Question: I have implemented a basic line drawing animation for a progress bar.The line has a round cap edge.When I animated the line drawing the beginning of line is having a rounded cap but in the end its a square. below is the code I am using am i missing anything??
CAShape Layer Code :
'''
CAShapeLayer *lineLayer = [[CAShapeLayer alloc] init];
[lineLayer setFrame: CGRectMake(0,
0,
wifisyncView.popUpView.frame.size.width,
wifisyncView.popUpView.frame.size.height)];
[lineLayer setPath: [linePath CGPath]];
lineLayer.lineWidth = 9.0f;
lineLayer.strokeEnd = 9.0f;
lineLayer.fillColor = [[UIColor orangeColor] CGColor];
lineLayer.lineCap = kCALineCapRound;
[lineLayer setStrokeColor:[[UIColor orangeColor] CGColor]];
[lineLayer setMasksToBounds:YES];
lineLayer.cornerRadius = 30.0f;
'''
CABASIC Animation code :
'''
CABasicAnimation *drawAnimation = [CABasicAnimation animationWithKeyPath:@"strokeEnd"];
drawAnimation.duration = 5.0; // "animate over 5 seconds "
drawAnimation.repeatCount = 1.0; // Animate only once..
drawAnimation.removedOnCompletion = NO;// Remain stroked after the animation..
drawAnimation.fillMode = kCAFillModeForwards;
// Animate from no part of the stroke being drawn to the entire stroke being drawn
drawAnimation.fromValue = [NSNumber numberWithFloat:0.0f];
drawAnimation.toValue = [NSNumber numberWithFloat:1.0f];
// Experiment with timing to get the appearence to look the way you want
drawAnimation.timingFunction = [CAMediaTimingFunction functionWithName:kCAMediaTimingFunctionEaseOut];
drawAnimation.delegate = self;
// Add the animation to the circle
[lineLayer addAnimation:drawAnimation forKey:@"drawLineAnimation"];
'''
Image Attached :
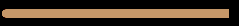
Answer: I dont find any mistakes in your code. I created a new project and pasted your code to viewDidLoad and is working fine. Code for your reference.
'''
UIBezierPath *linePath = [UIBezierPath bezierPath];
[linePath moveToPoint:CGPointMake(100, 100)];
[linePath addLineToPoint:CGPointMake(500, 100)];
CAShapeLayer *lineLayer = [[CAShapeLayer alloc] init];
[lineLayer setFrame:self.view.bounds];
[lineLayer setPath: [linePath CGPath]];
lineLayer.lineWidth = 9.0f;
lineLayer.strokeEnd = 9.0f;
lineLayer.fillColor = [[UIColor orangeColor] CGColor];
lineLayer.lineCap = kCALineCapRound;
[lineLayer setStrokeColor:[[UIColor orangeColor] CGColor]];
[lineLayer setMasksToBounds:YES];
lineLayer.cornerRadius = 30.0f;
[self.view.layer addSublayer:lineLayer];
CABasicAnimation *drawAnimation = [CABasicAnimation animationWithKeyPath:@"strokeEnd"];
drawAnimation.duration = 5.0; // "animate over 5 seconds "
drawAnimation.repeatCount = 1.0; // Animate only once..
drawAnimation.removedOnCompletion = NO;// Remain stroked after the animation..
drawAnimation.fillMode = kCAFillModeForwards;
// Animate from no part of the stroke being drawn to the entire stroke being drawn
drawAnimation.fromValue = [NSNumber numberWithFloat:0.0f];
drawAnimation.toValue = [NSNumber numberWithFloat:1.0f];
// Experiment with timing to get the appearence to look the way you want
drawAnimation.timingFunction = [CAMediaTimingFunction functionWithName:kCAMediaTimingFunctionEaseOut];
drawAnimation.delegate = self;
// Add the animation to the circle
[lineLayer addAnimation:drawAnimation forKey:@"drawLineAnimation"];
'''
I think you should try changing
'''
[lineLayer setFrame: CGRectMake(0,
0,
wifisyncView.popUpView.frame.size.width,
wifisyncView.popUpView.frame.size.height)];
'''
to
'''
[lineLayer setFrame: CGRectMake(0,
0,
wifisyncView.popUpView.bounds.size.width,
wifisyncView.popUpView.bounds.size.height)];
'''